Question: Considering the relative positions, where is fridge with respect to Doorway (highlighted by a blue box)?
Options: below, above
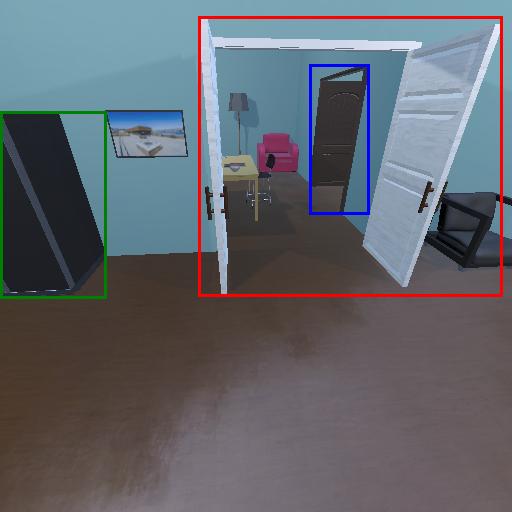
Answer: below